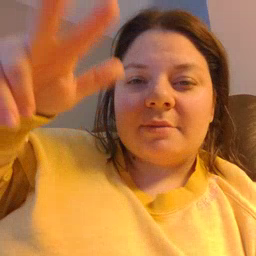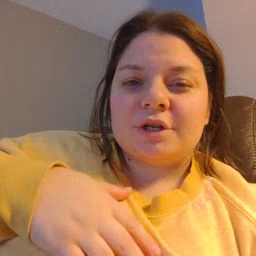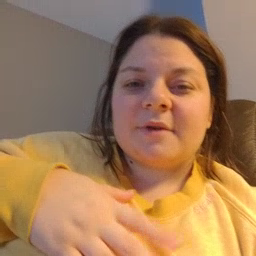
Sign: helicopter